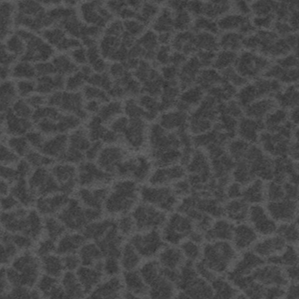
Label: frost